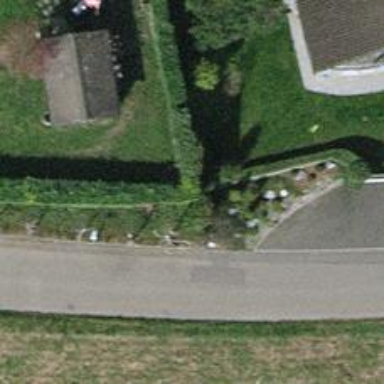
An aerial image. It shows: Hedge acting as barrier.